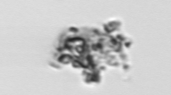
Label: detritus